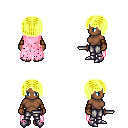
a pixel art fantasy rpg character, female body template, human, dark skin, pink tattered cape, metal pants, gold pageboy hairstyle, leather bracers, metal boots, dagger, four views (front, back, left, right), 2x2 character sprite sheet, small pixel art, hard edges, no anti-aliasing